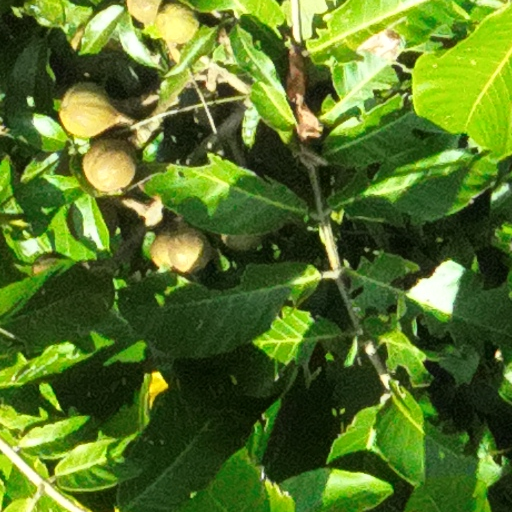
Species: Guarea guidonia
GBIF accepted scientific name: Guarea guidonia
Crown area (m\u00b2): 152.076